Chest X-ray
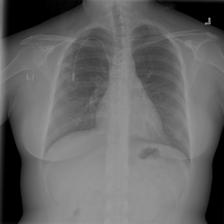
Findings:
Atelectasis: negative
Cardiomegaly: negative
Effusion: negative
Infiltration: negative
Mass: negative
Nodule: negative
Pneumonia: negative
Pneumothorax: negative
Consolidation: negative
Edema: negative
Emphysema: negative
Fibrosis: negative
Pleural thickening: negative
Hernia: negative